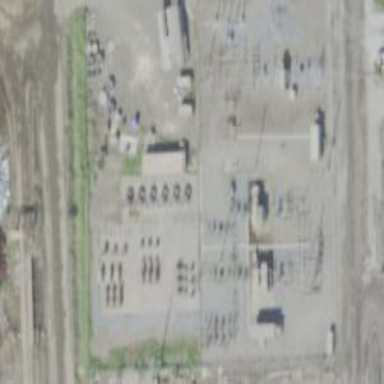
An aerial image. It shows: Industrial power substation enclosed by fence.